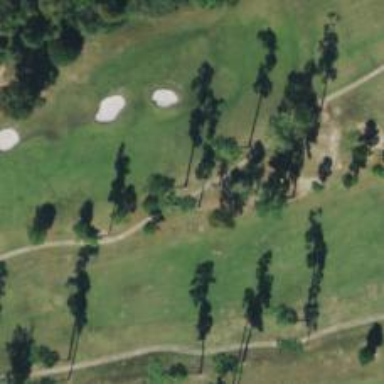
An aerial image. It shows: Service road alongside golf path.